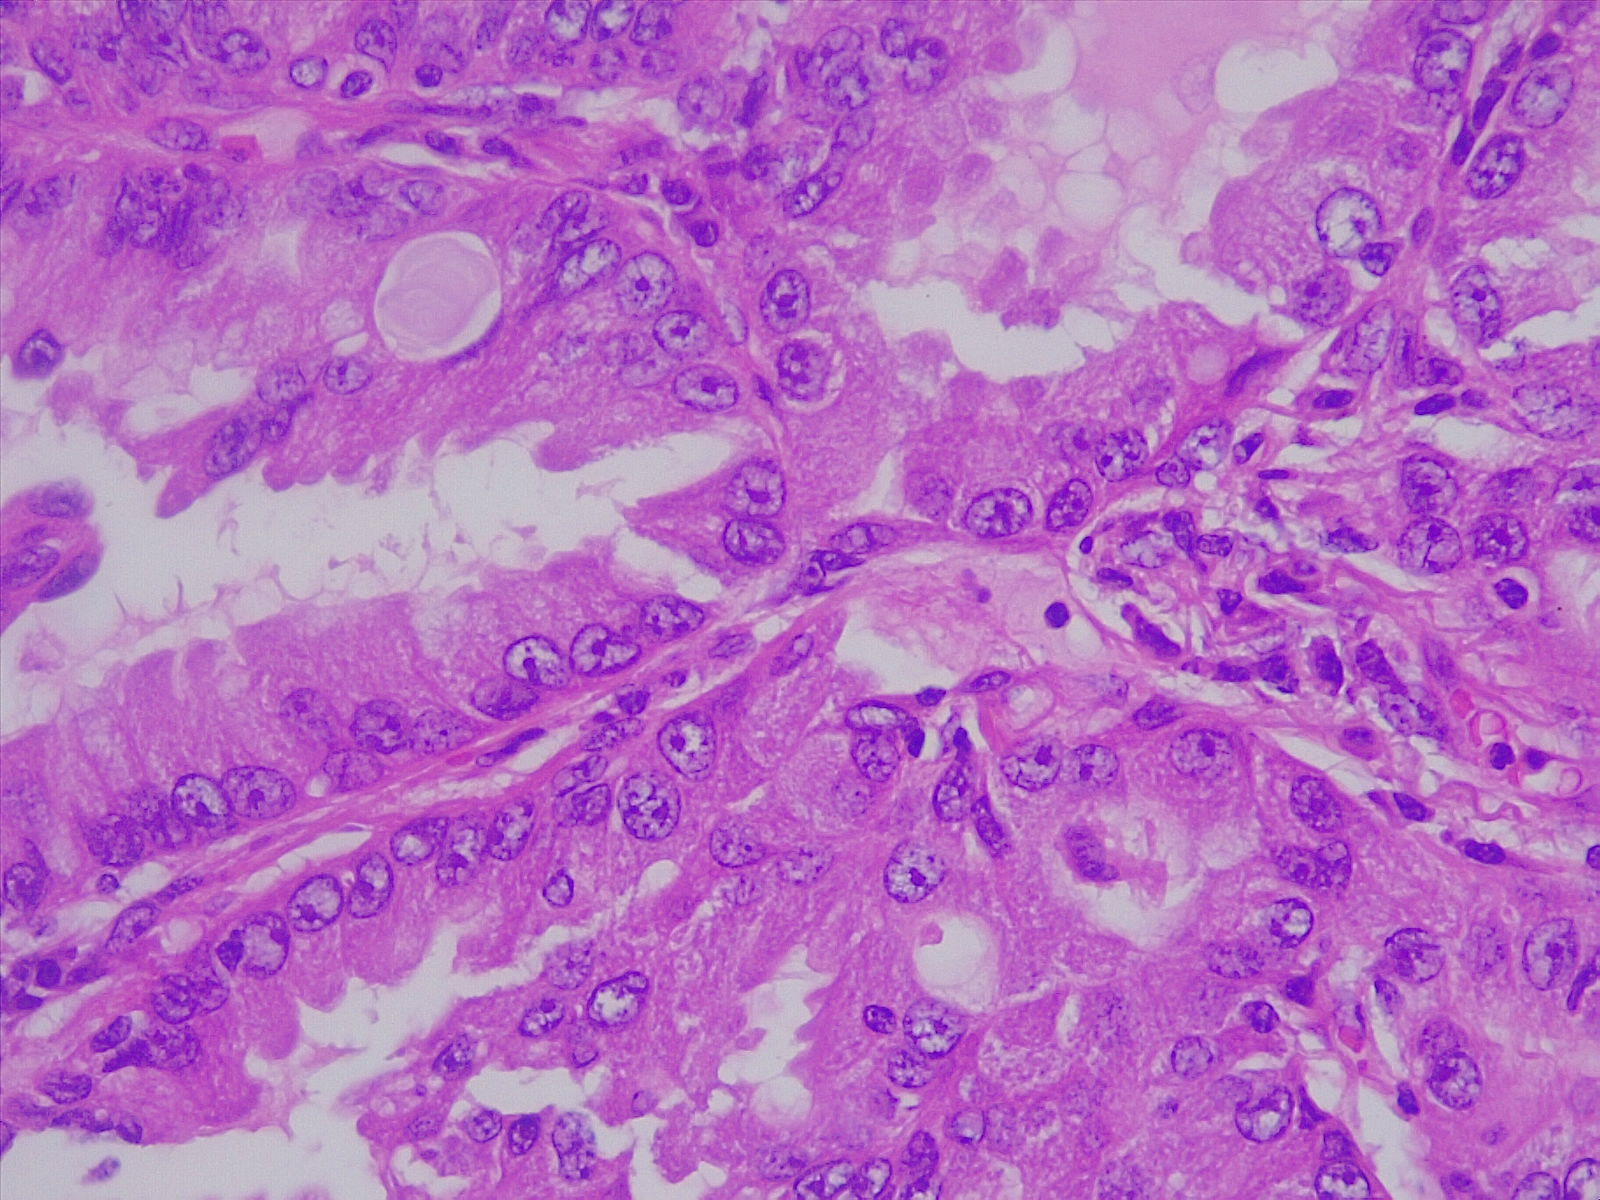
Label: lung adenocarcinoma, well differentiated